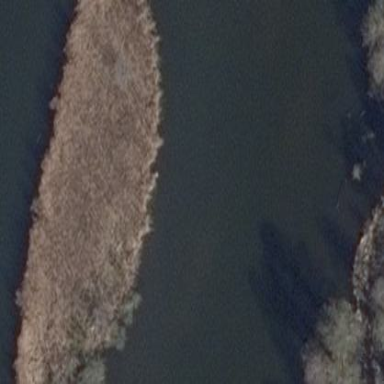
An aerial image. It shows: Reedbed wetland area.